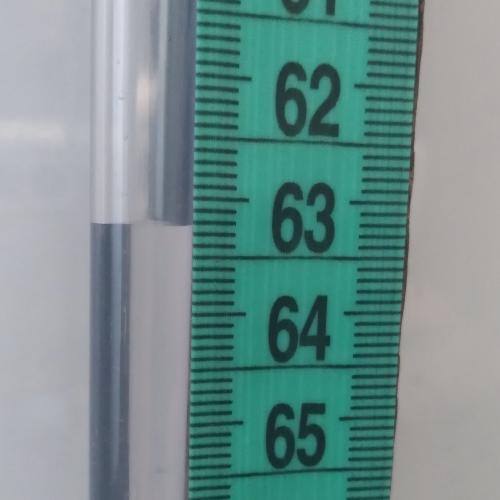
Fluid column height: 63.2 cm